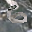
Label: 6